Question: I am making a simple game that requires to do something similar as in the fruit-ninja game. I am now trying to make the objects fly from the bottom to the screen to the right in a curve, like this (but from a random position instead of the middle):

Because I have so little knowledge in mathematics I am stuck on this for quite some time now. How should I calculate this?
I got it to work in a very simplistic and nasty way, but the object had a static speed, instead of nice smoothing, and even I didn't know what I had just made.
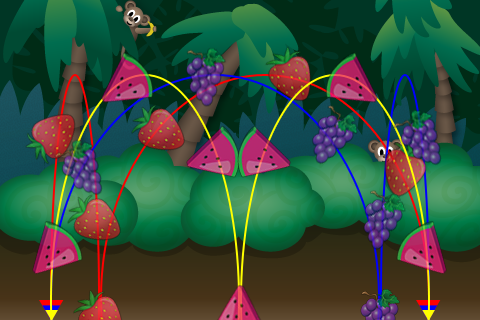
Answer: According to Newtons first law of motion, an object moves with a constant speed in a constant direction unless an external force acts on it. That means each object has a position (represented in X and Y coordinate) which is changed by a vector (represented by speed in x-direction and y-direction) each game-frame. When you get that running, you are already halfway there.
'''
for (GameObject object: gameObjects) {
object.position.x += object.vector.x;
object.position.y += object.vector.y;
}
'''
But in this case, you have a force which affects the objects: Gravity. Gravity is a constant acceleration into the Y-direction. That means the vector is changed every frame by the gravity:
'''
for (GameObject object: gameObjects) {
object.vector.y -= GRAVITY;
object.position.x += object.vector.x;
object.position.y += object.vector.y;
}
'''